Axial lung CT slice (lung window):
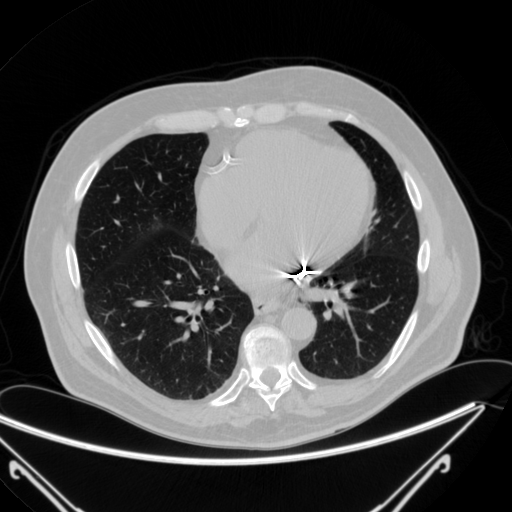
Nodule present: no